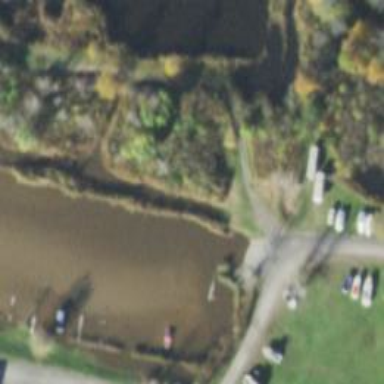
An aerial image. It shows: Slipway on leisure land.